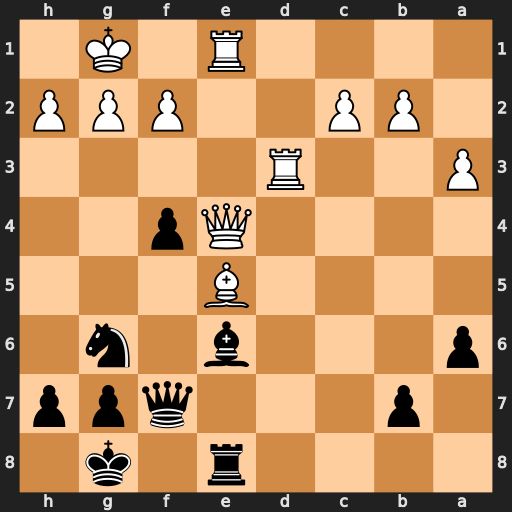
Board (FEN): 4r1k1/1p3qpp/p3b1n1/4B3/4Qp2/P2R4/1PP2PPP/4R1K1
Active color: b
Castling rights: -
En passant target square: -
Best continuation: Bf5 Qd4 Bxd3 cxd3 Qe6 Qe4 Nxe5